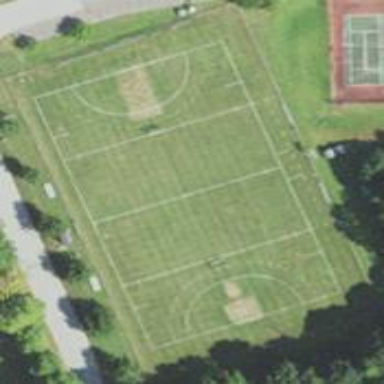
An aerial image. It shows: Lacrosse pitch for leisure land.